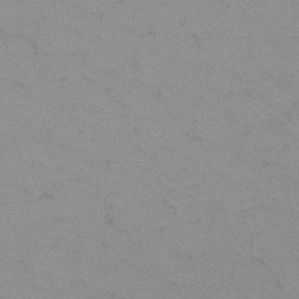
Label: frost